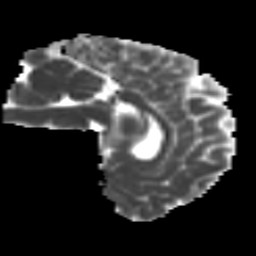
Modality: MD
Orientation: sagittal
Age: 18
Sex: male
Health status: ill
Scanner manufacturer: ge
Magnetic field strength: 3 T
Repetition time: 6.752 s
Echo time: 0.079 s